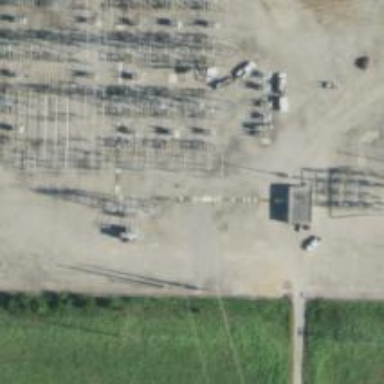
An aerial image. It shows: Transmission substation.